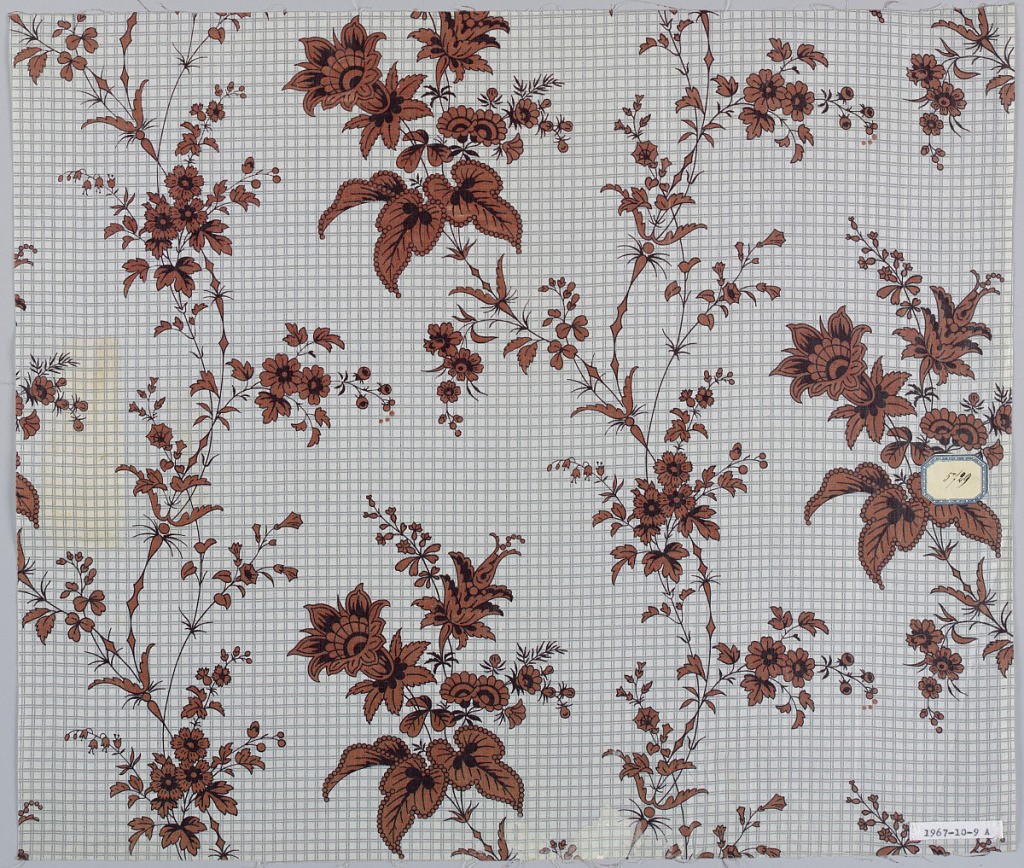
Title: Textile
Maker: Schwartz-Huguenin
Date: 1851–63
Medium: cotton Technique: printed by engraved roller on plain weave; glazed
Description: Three pieces, same design, different colors. A) Ground printed, possibly by "molette," in grey, small check pattern. Design of long sprays of bell-shaped and accented in darker brown, printed over ground design, possibly by surface roller. B) Same design, flowers in dark blue. C) Same with flowers in red with very dark green shadows and accents. Glazed.